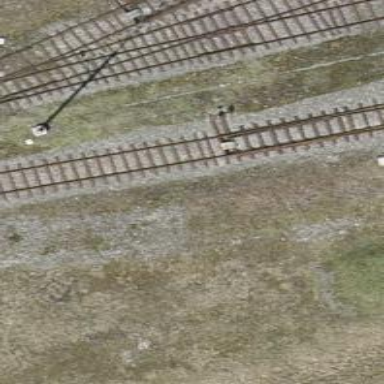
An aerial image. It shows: Railway switch.